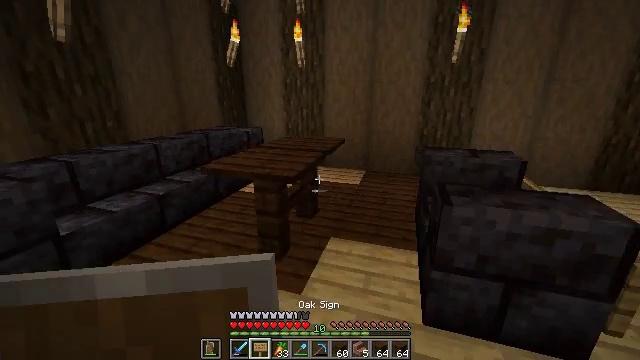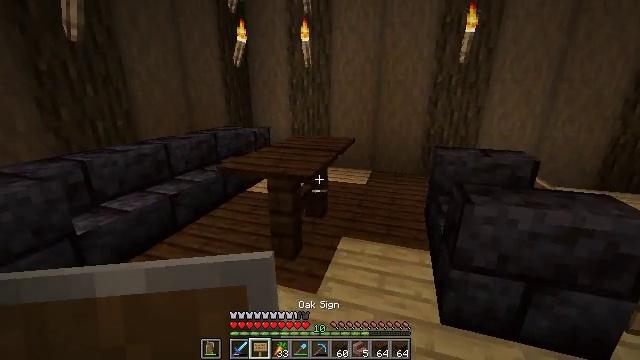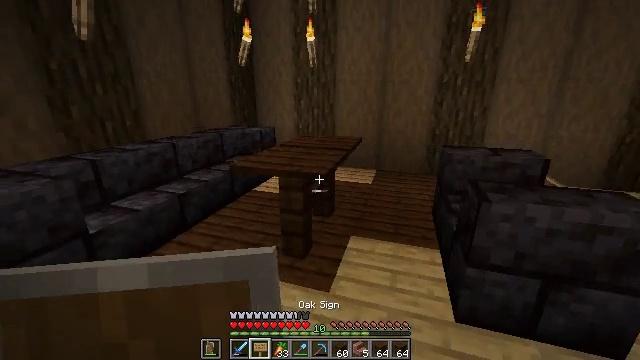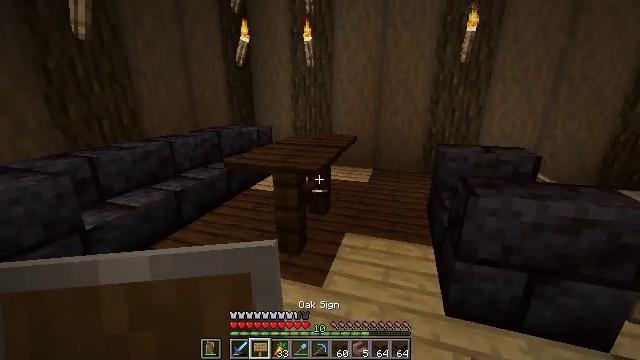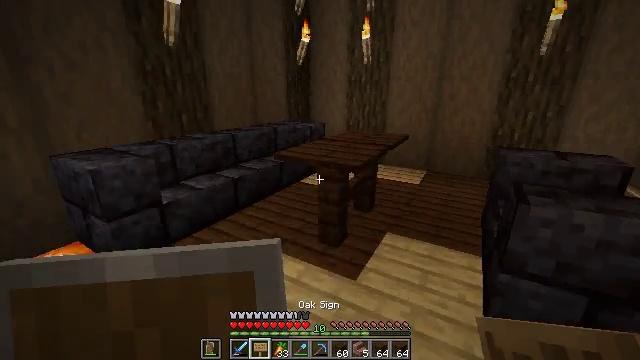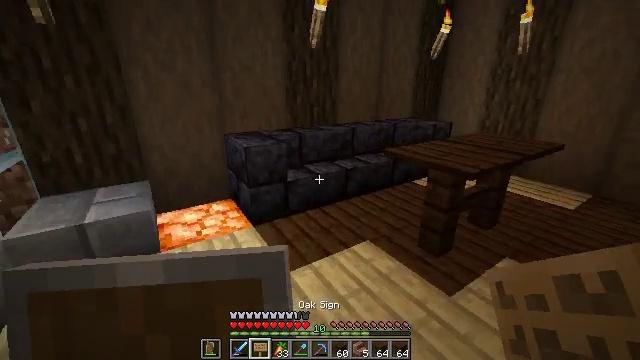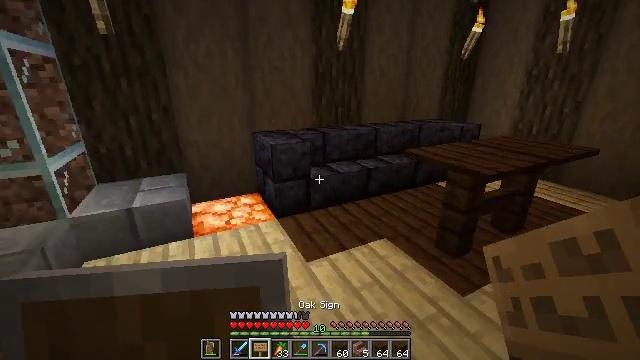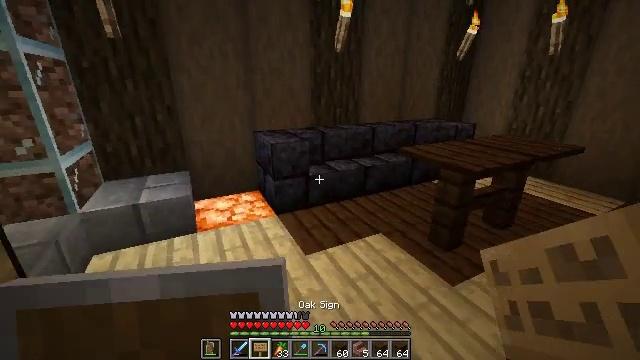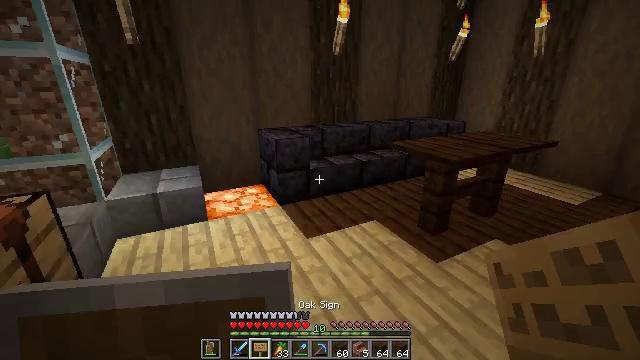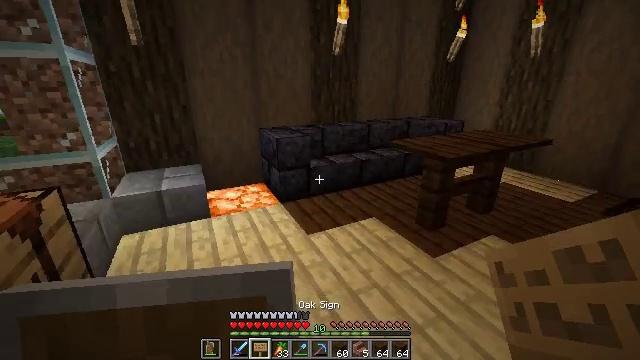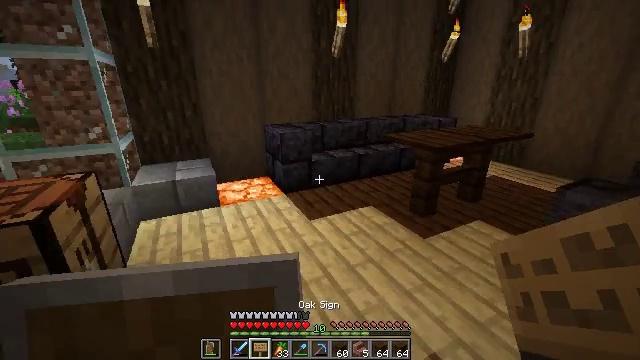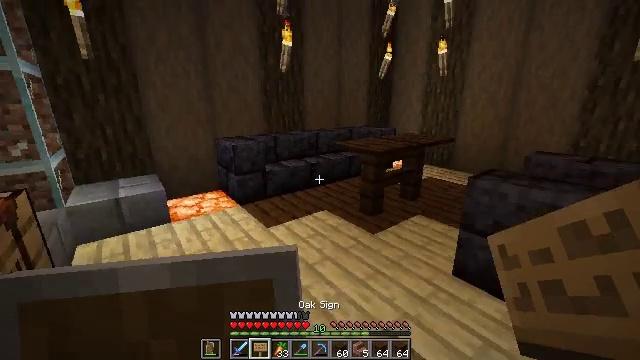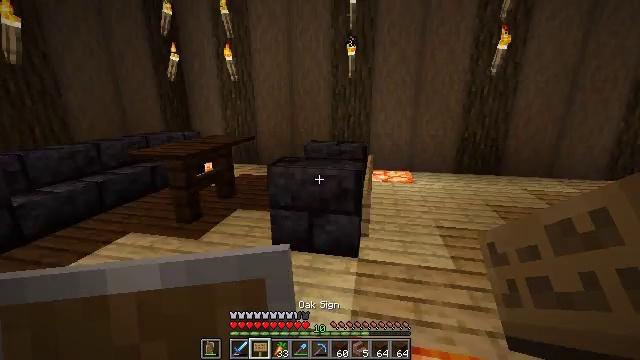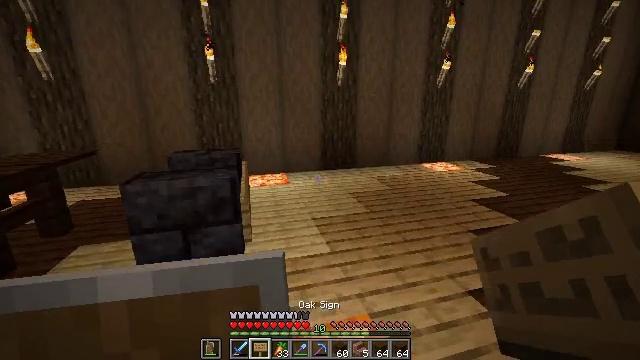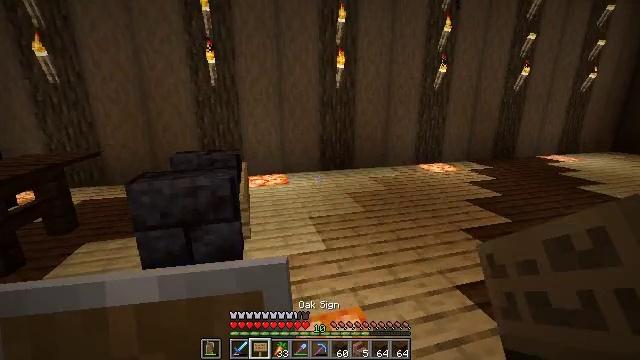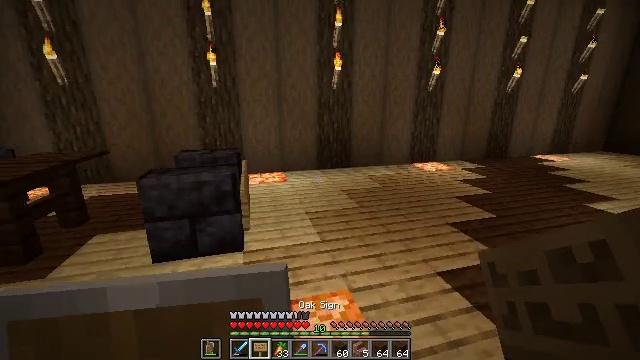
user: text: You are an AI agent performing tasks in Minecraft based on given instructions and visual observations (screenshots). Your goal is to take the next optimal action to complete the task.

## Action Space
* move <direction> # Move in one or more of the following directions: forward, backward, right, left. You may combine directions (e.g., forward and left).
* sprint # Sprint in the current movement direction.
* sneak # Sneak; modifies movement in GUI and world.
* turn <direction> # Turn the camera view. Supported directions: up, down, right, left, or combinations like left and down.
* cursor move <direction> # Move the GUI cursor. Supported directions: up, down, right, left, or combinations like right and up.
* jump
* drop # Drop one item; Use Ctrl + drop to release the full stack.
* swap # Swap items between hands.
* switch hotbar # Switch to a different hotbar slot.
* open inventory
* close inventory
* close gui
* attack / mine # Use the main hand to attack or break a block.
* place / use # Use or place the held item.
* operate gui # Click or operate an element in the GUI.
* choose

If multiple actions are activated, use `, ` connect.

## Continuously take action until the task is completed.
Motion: motion action
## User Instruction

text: Mine polished blackstone brick stairs.
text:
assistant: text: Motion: move left
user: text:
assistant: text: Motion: move right
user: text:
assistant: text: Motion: move back and move right
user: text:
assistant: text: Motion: move back and move right, turn left
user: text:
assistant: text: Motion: move back and move right, turn left and down
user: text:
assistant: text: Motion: move back and move right, turn left
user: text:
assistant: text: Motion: move back and move right
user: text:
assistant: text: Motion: move back and move right
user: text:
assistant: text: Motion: move back and move right
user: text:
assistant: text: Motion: move back and move right
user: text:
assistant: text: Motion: move back and move right, turn right and up
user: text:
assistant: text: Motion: move back and move right, turn right
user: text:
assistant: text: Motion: move back and move right, turn right and up
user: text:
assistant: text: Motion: move back and move right
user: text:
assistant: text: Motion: move back and move right
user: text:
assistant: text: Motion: move back and move right
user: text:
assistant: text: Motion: move back and move right
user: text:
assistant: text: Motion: move back and move right
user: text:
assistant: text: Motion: move back and move right
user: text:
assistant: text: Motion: move back and move right
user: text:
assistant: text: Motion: move back and move right
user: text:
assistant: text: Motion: move back and move right
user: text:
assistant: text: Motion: move back and move right
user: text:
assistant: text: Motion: move right
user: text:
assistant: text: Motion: move right
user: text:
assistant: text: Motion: move forward and move right
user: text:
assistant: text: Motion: move forward and move right
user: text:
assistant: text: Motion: move forward and move right
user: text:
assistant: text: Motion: move forward and move right
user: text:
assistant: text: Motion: move forward